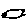
Label: fish